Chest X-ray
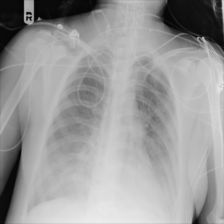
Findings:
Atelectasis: negative
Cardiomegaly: negative
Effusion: negative
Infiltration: negative
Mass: negative
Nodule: negative
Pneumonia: negative
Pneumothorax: negative
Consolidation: negative
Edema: negative
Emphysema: negative
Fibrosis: negative
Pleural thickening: negative
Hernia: negative